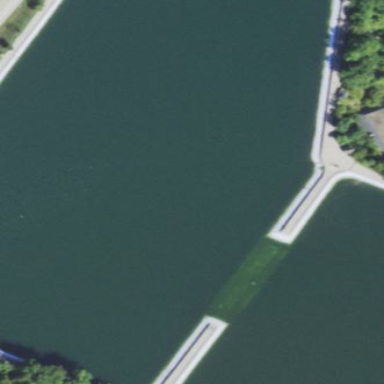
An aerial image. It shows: Reservoir of natural water.